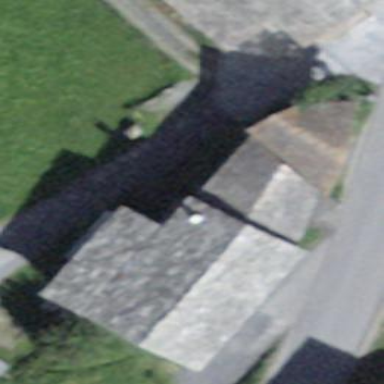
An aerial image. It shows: Garage building.